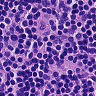
Metastatic tissue present: no